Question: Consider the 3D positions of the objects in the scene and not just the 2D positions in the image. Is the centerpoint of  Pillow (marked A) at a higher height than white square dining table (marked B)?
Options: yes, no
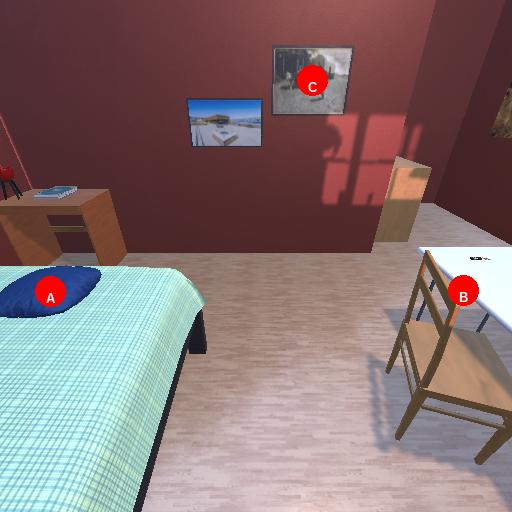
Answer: yes